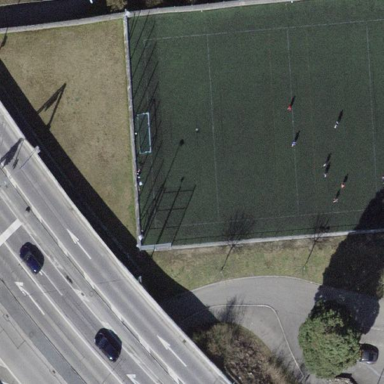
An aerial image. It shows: Artificial turf soccer pitch for leisure activities.